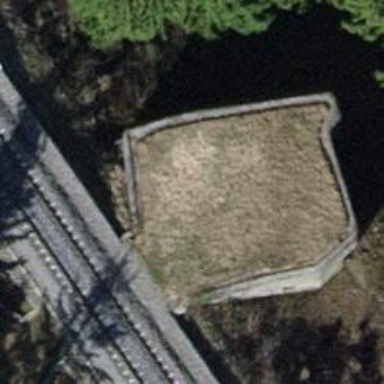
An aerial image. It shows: Military bunker.